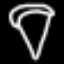
Label: diamond